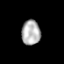
Tissue: prostate
Cell type: Epithelial cells
Senescence score: 0.3092
Nuclear area (px): 456
Mean DAPI intensity: 178.075